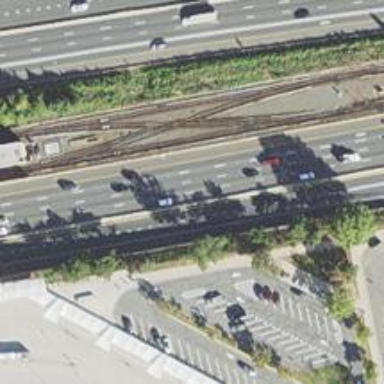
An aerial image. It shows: Motorway junction.